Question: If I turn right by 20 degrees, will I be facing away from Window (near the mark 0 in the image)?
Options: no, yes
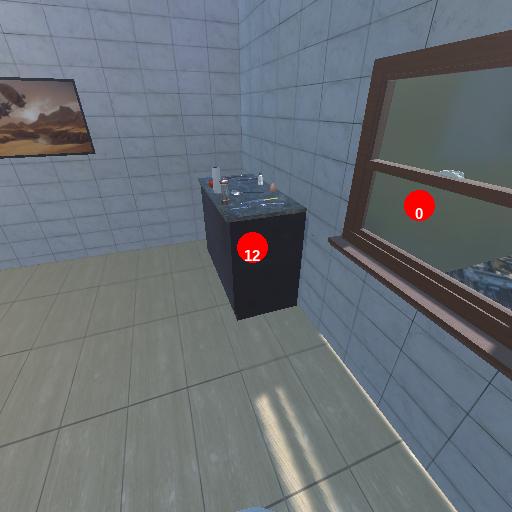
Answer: no